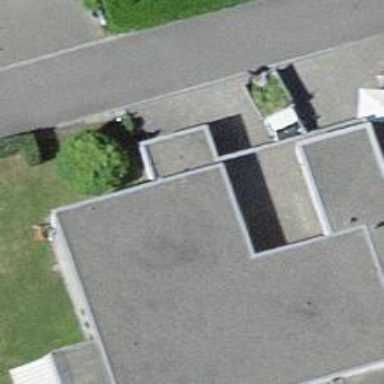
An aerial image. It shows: Residential building.